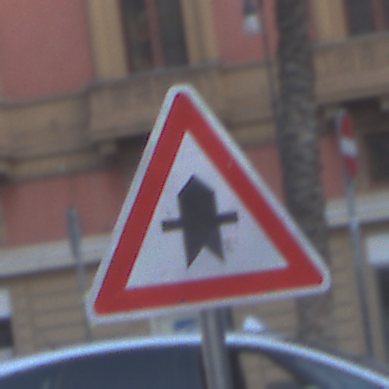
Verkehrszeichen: Vorfahrt
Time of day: SunriseSunset
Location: Outdoor (Urban)
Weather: PartlyCloudy
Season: NotSpecified
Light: Natural